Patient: sex M, age 46
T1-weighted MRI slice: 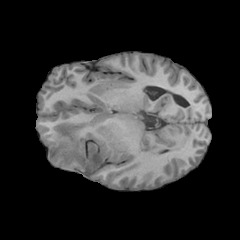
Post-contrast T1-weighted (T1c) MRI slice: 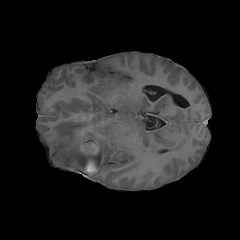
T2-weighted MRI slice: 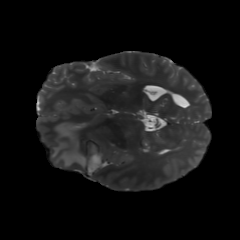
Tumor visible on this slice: yes
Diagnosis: Glioblastoma, IDH-wildtype
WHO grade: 4